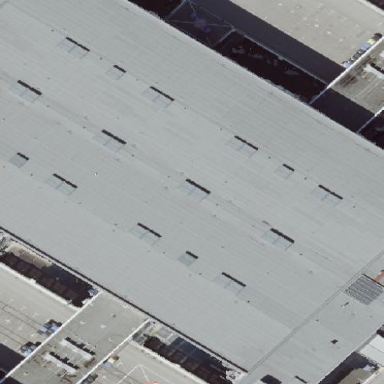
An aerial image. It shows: Exhibition hall with flat roof.